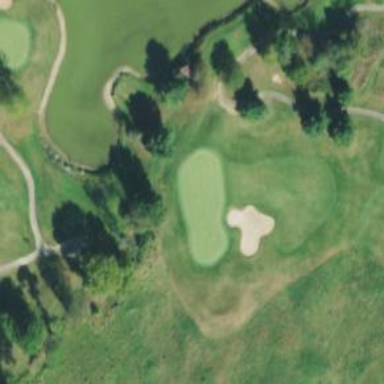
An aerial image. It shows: View of golf hole.